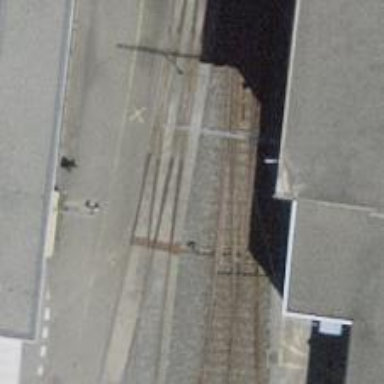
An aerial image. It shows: Railway switch.